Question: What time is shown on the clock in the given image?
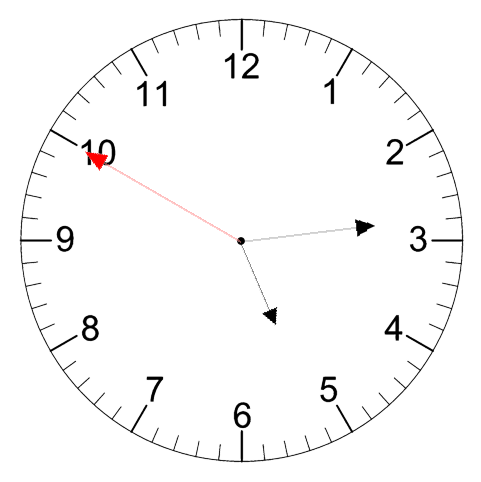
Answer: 05:13:50